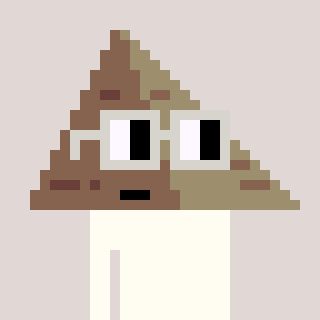
a pixel art character with square light gray glasses, a pyramid-shaped head and a grayscale-colored body on a warm background